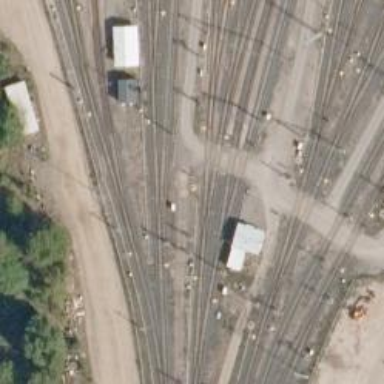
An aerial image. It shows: Rail yard with electrified contact lines for railway operations.